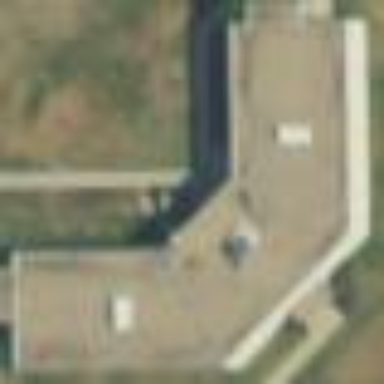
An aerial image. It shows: University building.